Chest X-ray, PA view. Patient: 46 years old, sex F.
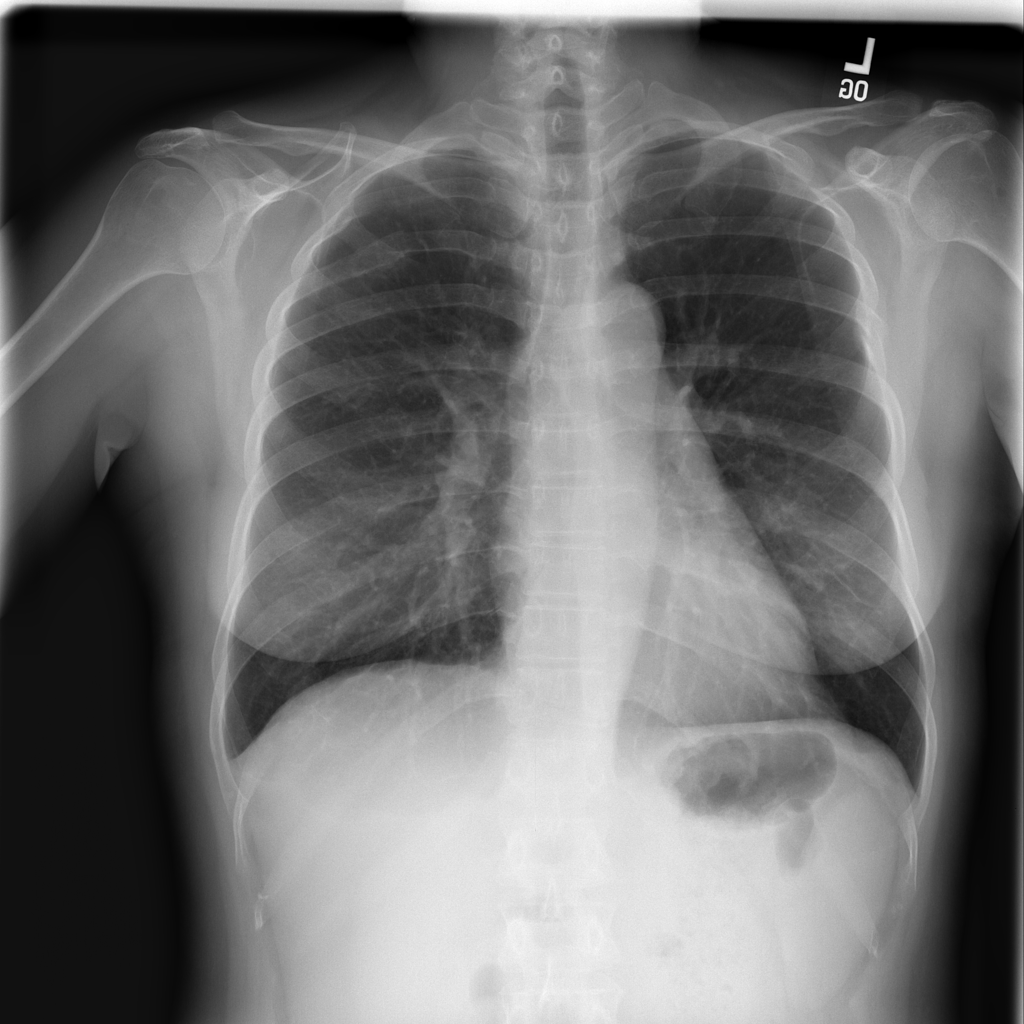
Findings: No Finding